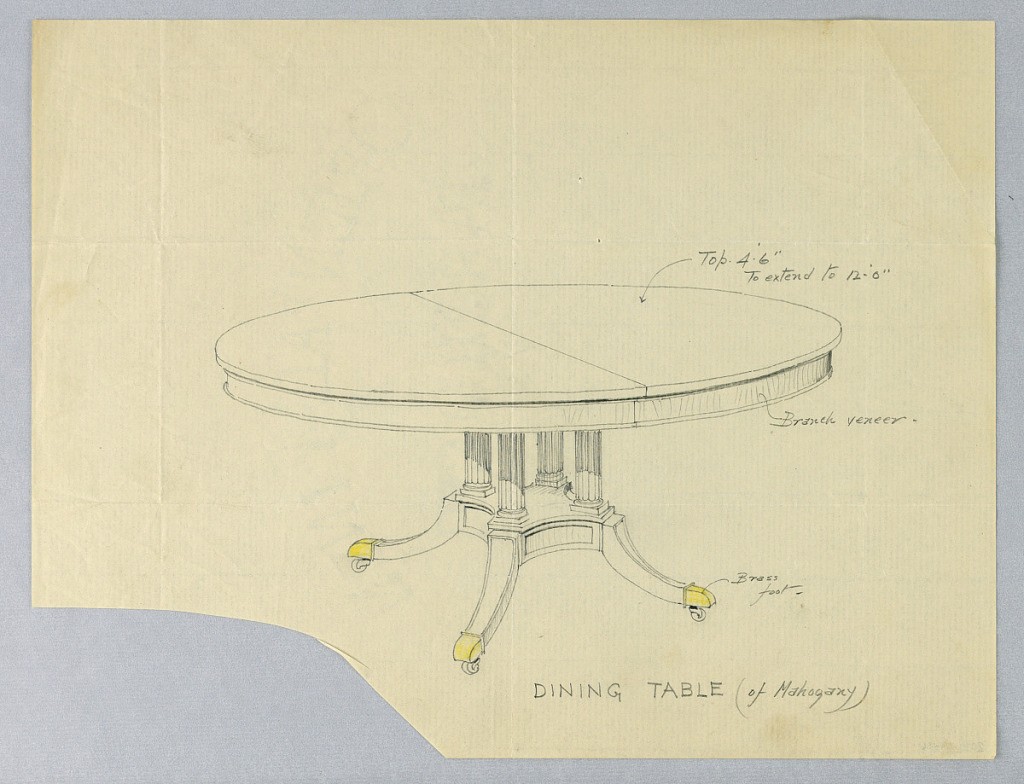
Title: Design for Dining Table of Mahogany on Column-Like Supports
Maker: A.N. Davenport Co.
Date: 1900–05
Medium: Graphite and yellow color pencil on thin, cream paper
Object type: Drawing
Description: Round molded top with a dividing stretcher at center is raised on four reeded column-like supports sitting on molded rectangular basae terminating in four splayed legs with brass feet on casters indicated in yellow color pencil.